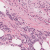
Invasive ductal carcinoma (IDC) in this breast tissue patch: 1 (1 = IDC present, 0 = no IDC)